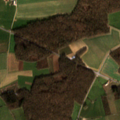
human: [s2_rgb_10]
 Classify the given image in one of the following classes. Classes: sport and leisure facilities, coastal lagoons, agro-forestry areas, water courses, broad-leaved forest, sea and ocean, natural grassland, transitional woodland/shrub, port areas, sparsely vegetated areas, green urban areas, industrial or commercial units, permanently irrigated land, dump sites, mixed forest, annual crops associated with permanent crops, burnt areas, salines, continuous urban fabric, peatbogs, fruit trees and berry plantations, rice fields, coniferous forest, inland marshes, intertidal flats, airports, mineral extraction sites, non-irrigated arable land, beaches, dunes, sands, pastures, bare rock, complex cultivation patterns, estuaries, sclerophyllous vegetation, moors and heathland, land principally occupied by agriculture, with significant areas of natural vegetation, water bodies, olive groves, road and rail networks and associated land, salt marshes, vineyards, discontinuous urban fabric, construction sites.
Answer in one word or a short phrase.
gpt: non-irrigated arable land, pastures, complex cultivation patterns, broad-leaved forest